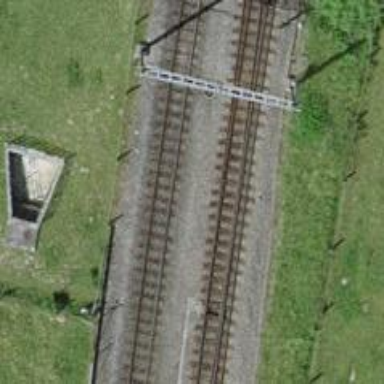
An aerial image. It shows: Railway switch.